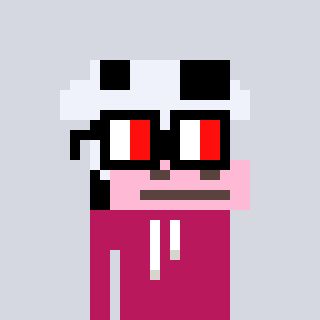
a pixel art character with square glasses with black frames and red eyes, a cow-shaped head and a darkpink-colored body on a cool background